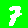
Digit: 7